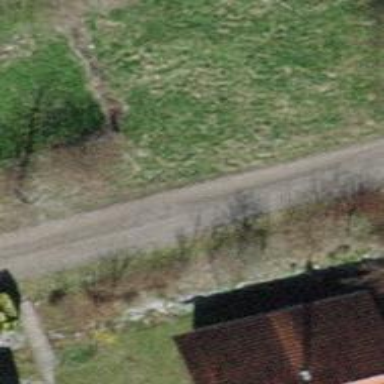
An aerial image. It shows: Residential road with gravel surface.